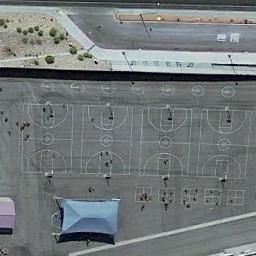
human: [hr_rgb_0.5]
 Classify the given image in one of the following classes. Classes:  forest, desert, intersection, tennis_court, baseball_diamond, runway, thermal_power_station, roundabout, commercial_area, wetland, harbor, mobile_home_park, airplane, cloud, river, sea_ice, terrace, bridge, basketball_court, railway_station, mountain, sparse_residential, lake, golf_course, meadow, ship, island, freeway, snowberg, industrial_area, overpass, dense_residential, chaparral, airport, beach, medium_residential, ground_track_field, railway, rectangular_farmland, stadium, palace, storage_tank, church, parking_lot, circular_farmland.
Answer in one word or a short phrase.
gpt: basketball_court